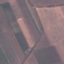
Land use / land cover: AnnualCrop